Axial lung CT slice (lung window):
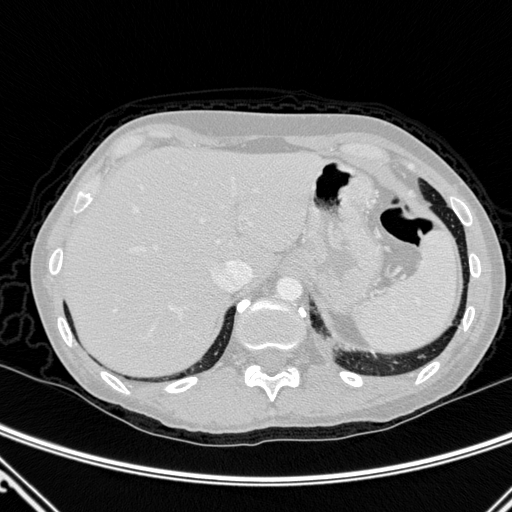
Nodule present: no